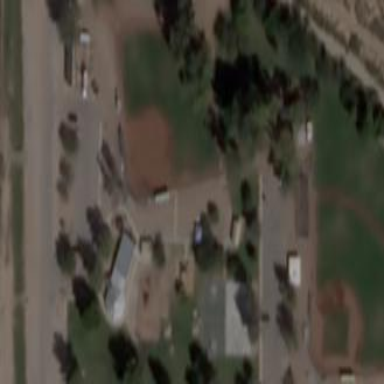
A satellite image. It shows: Pitch for softball surrounded by fence.